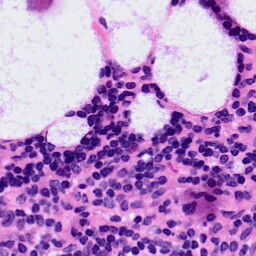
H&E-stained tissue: LymphNode